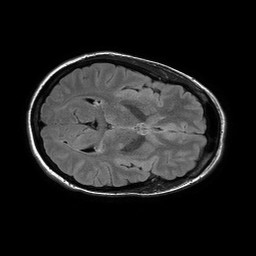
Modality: FLAIR
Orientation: axial
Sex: female
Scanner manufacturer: philips
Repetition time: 11 s
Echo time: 0.125 s